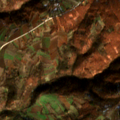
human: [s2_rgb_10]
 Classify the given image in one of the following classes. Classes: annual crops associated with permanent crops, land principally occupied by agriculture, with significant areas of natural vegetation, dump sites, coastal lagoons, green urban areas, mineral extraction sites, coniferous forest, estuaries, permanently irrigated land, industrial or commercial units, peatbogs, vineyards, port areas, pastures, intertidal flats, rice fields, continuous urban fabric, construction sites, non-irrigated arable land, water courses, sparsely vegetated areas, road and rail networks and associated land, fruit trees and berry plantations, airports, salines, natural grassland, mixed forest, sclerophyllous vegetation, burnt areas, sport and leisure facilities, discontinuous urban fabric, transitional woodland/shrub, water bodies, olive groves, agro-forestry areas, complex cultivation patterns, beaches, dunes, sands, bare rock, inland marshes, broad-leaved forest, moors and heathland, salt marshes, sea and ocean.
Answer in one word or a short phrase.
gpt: complex cultivation patterns, land principally occupied by agriculture, with significant areas of natural vegetation, broad-leaved forest